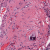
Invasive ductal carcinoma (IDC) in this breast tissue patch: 1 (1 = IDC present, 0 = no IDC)